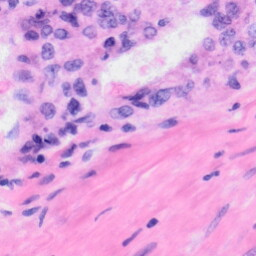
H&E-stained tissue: Liver